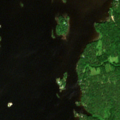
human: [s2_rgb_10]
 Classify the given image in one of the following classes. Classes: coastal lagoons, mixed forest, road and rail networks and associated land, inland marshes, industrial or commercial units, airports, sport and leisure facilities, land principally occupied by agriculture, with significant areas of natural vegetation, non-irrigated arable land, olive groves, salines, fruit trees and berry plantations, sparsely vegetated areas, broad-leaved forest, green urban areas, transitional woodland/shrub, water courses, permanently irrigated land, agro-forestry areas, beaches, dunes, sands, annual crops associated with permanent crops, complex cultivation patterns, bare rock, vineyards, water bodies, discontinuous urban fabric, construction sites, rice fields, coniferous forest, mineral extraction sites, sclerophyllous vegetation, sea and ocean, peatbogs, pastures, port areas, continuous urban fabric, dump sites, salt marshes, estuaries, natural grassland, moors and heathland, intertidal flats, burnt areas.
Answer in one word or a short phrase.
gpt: mixed forest, water bodies